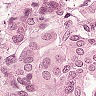
Metastatic tissue present: yes